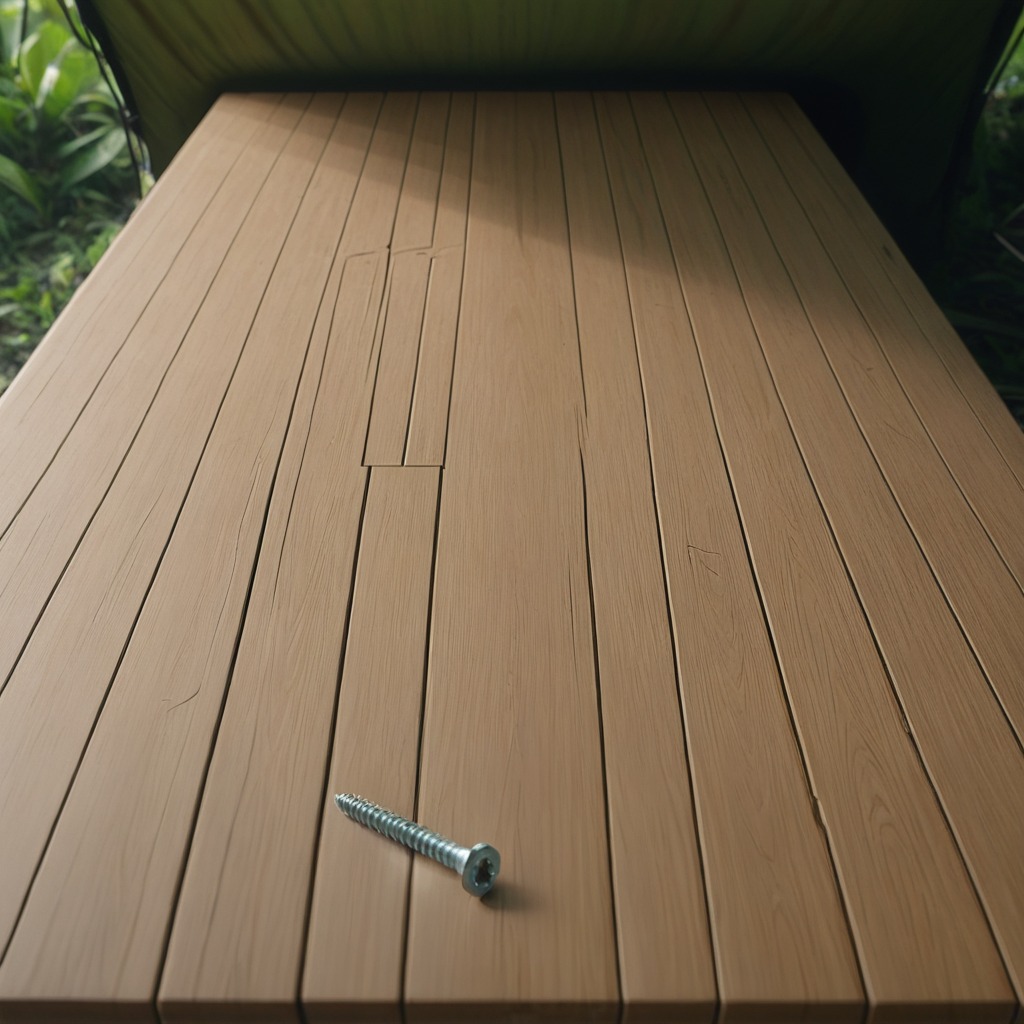
A metal screw is lying on a wooden table inside a jungle field workshop tent.